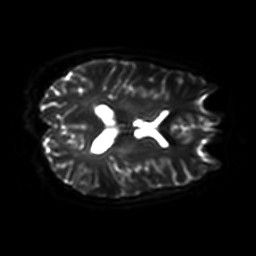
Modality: DWI
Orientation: axial
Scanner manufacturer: philips
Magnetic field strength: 7 T
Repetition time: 9.612 s
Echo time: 0.073 s